Field crop: tomato
Growth stage: 1
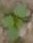
Species: solanum